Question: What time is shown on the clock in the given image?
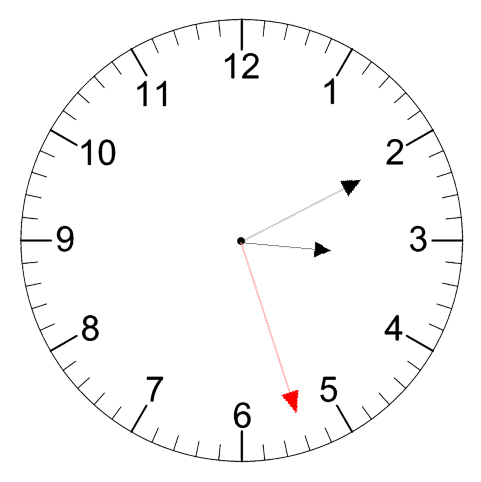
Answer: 03:10:27